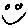
Label: smiley face